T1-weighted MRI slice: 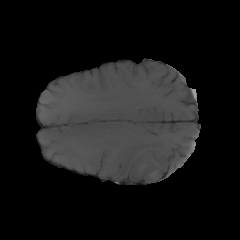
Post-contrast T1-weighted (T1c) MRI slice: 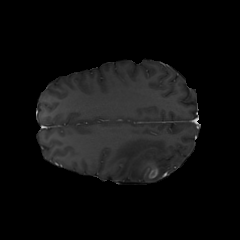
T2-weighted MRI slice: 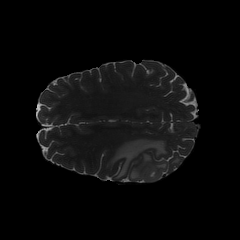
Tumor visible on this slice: yes